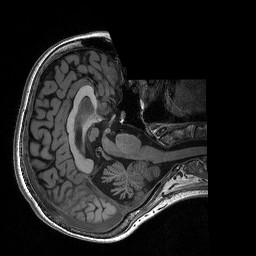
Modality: T1w
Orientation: axial
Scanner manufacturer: siemens
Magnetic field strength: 3 T